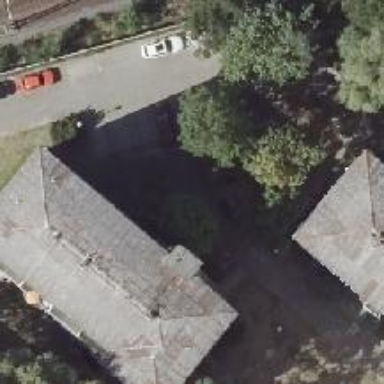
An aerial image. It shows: Hipped-roof building with apartments.